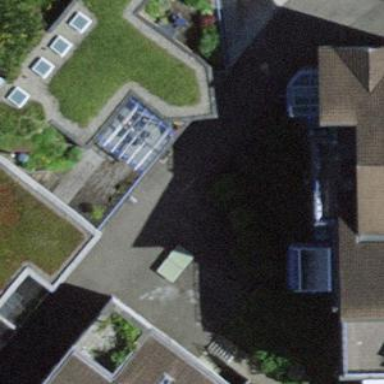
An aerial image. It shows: Flat-roofed apartment building.